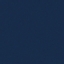
Label: SeaLake